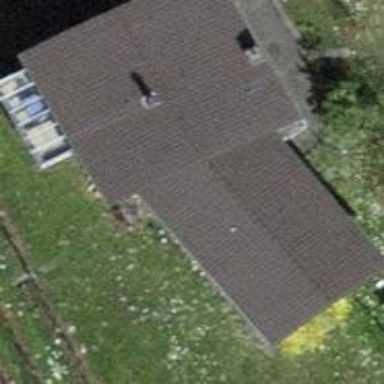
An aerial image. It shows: Building with tile roof.